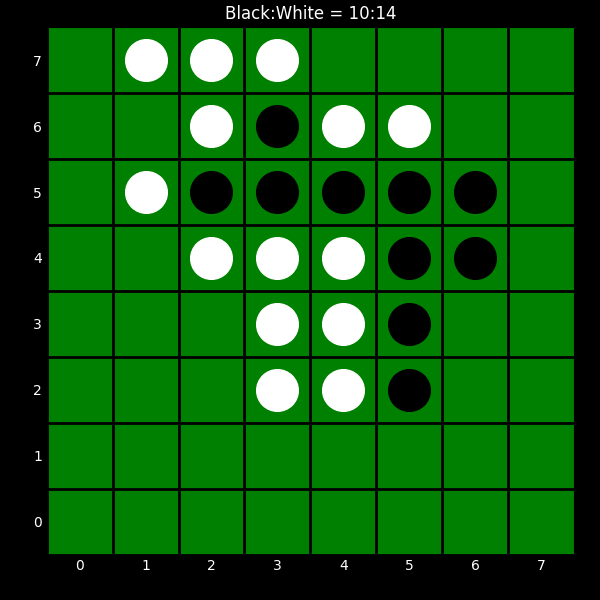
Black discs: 10
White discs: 14